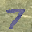
Label: 7